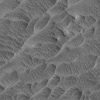
Atmospheric dust classification: not_dusty